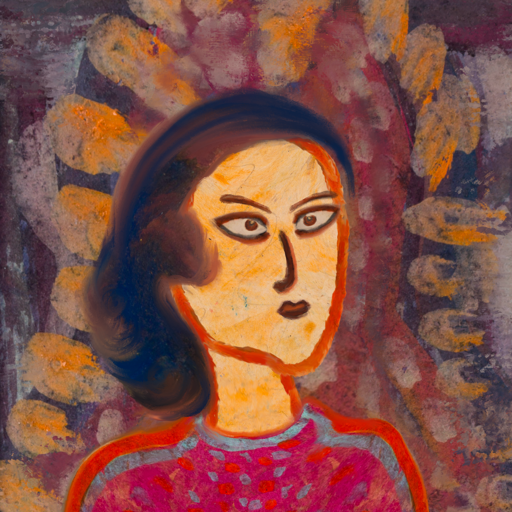
Background: Doll, Head And Neck Side: Experience, Face Side: Roy_Bahadur, Bust: Sisters, Hair Side: Mother_And_Son_Son, Head Accessory: Blank, Second Necklace: Blank, Necklace: Blank, Baby: Blank